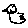
Label: bird